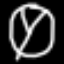
Label: clock